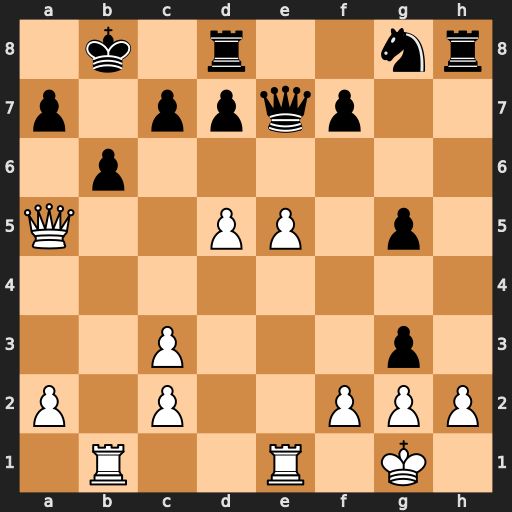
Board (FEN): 1k1r2nr/p1ppqp2/1p6/Q2PP1p1/8/2P3p1/P1P2PPP/1R2R1K1
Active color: w
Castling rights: -
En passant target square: -
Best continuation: d6 gxf2+ Kxf2 Qe8 dxc7+